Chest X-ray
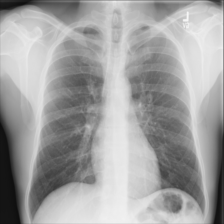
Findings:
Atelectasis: negative
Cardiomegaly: negative
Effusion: negative
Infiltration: negative
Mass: negative
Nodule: negative
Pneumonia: negative
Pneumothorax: negative
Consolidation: negative
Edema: negative
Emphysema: negative
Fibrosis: negative
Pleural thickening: negative
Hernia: negative